Question: the MySQL service on local computer started and then stopped. Some services stop automatically if they are not in use by other services or programs.
Can anyone resolve this issue? Thanks.

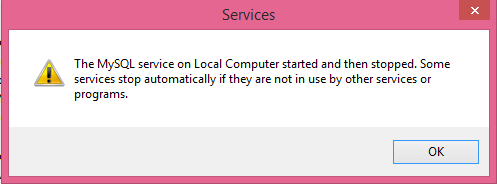
Answer: After installing it by 'mysqld --install'. Try this 'mysqld --initialize'. We got the same problem but it's now working.